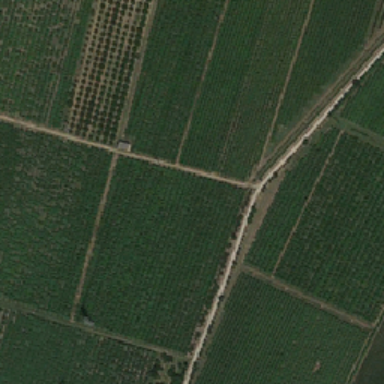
There are two bare roads around the green farmland .